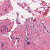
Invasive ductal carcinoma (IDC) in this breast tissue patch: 0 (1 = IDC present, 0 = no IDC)